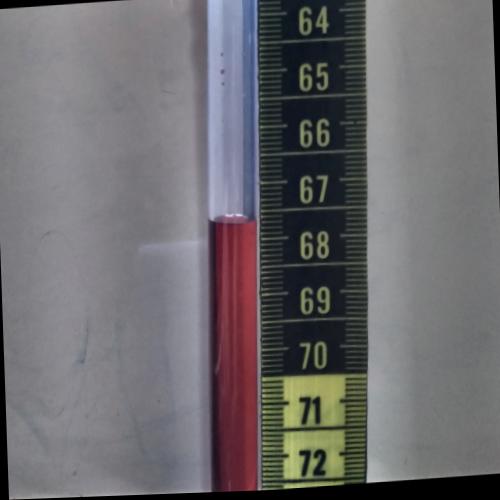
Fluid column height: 67.7 cm